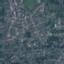
Land use / land cover: Residential